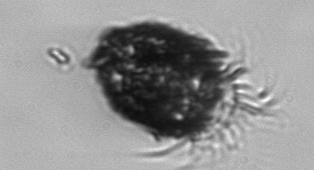
Label: Stenosemella_pacifica